Question: I have a simple password change form as below. It's part of a larger page, but this snippet serves to illustrate. There's no user identifier in this form - no login name, ID or other reference. It's not required because that information is stored as part of the session data on the server and picked up there when this form is submitted by an AJAX call.
'''
<div id="passwordChange" >
<form id="passwordForm">
<table class="formbox dropshadow">
<thead>
<tr>
<td colspan="2">Change Password</td>
</tr>
</thead>
<tbody>
<tr>
<td><label for="currentPassword">Current Password</label></td>
<td><input id="currentPassword" name="oldPassword" type="password" required pattern=".{5,20}" title="Passwords should be between 5 and 20 characters long"></td>
</tr>
<tr>
<td><label for="newPassword">New Password</label></td>
<td><input id="newPassword" name="newPassword" type="password" required pattern=".{5,20}" title="Passwords should be between 5 and 20 characters long"></td>
</tr>
<tr>
<td><label for="confirmPassword">Confirm Password</label></td>
<td><input id="confirmPassword" name="confirmPassword" type="password" required pattern=".{5,20}" title="Passwords should be between 5 and 20 characters long"></td>
</tr>
</tbody>
<tfoot>
<tr>
<td colspan=2>
<input type="hidden" name="cmd" value="setPassword">
<input type=submit name=submit value="Change Password">
<input type=button name=cancel value="Cancel">
</td>
</tr>
</tfoot>
</table>
</form>
</div>
'''
If I enter a password that Firefox has already stored for the domain in the first password box, and Firefox has stored that password for more than one stored user I get this box pop-up when I click 'Change Password':

The thing is, I might not be changing the password for any of the listed users, but I can't proceed past this point without giving Firefox an answer. This makes it impossible to change the password for a user whose password is not stored by the Firefox password manager.
Now, there may be a configuration option to enable or disable this behaviour (I'd be pleased to hear about it) but that's only good for my computer.
I want to be able to disable this behaviour as part of the page so that my customers don't run up against it.
Is there some HTML tag or attribute I can use? Is there a Javascript hack, or just a structural change I can make to the form that stops this occurring?
FWIW I'm running Firefox 37.0.2
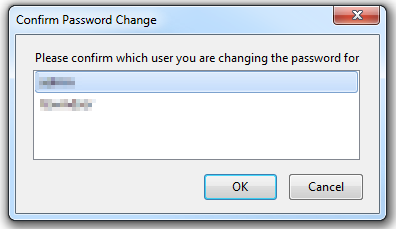
Answer: After grappling with this for a while, I tried adding the 'autocomplete="off"' attribute to my form. With this '<input>', lo and behold, no interference from the password manager:
'''
<input autocomplete="off" id="currentPassword" name="oldPassword" type="password" required pattern=".{5,20}" title="Passwords should be between 5 and 20 characters long">
'''
Now, this flies in the face of the bug report referred to by Daniel A. White (see above) and notes on web pages such as <URL>, both of which suggest that the ability to turn off 'autocomplete' is being removed from the browser. Perhaps it is, but it seems that it doesn't apply , which is all I am concerned about.
(The separate argument about whether browser manufacturers should be unilaterally overriding the wishes of the site designers is a debate for another place and time).
While fiddling with this I did something that should have been obvious, but wasn't intuitive: I clicked the red 'X' and closed the window. Password manager disappeared without updating anything and everything was as I wished. I still feel that a 'None of the Above' button, or 'Not Now' or whatever would have been friendlier.